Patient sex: M
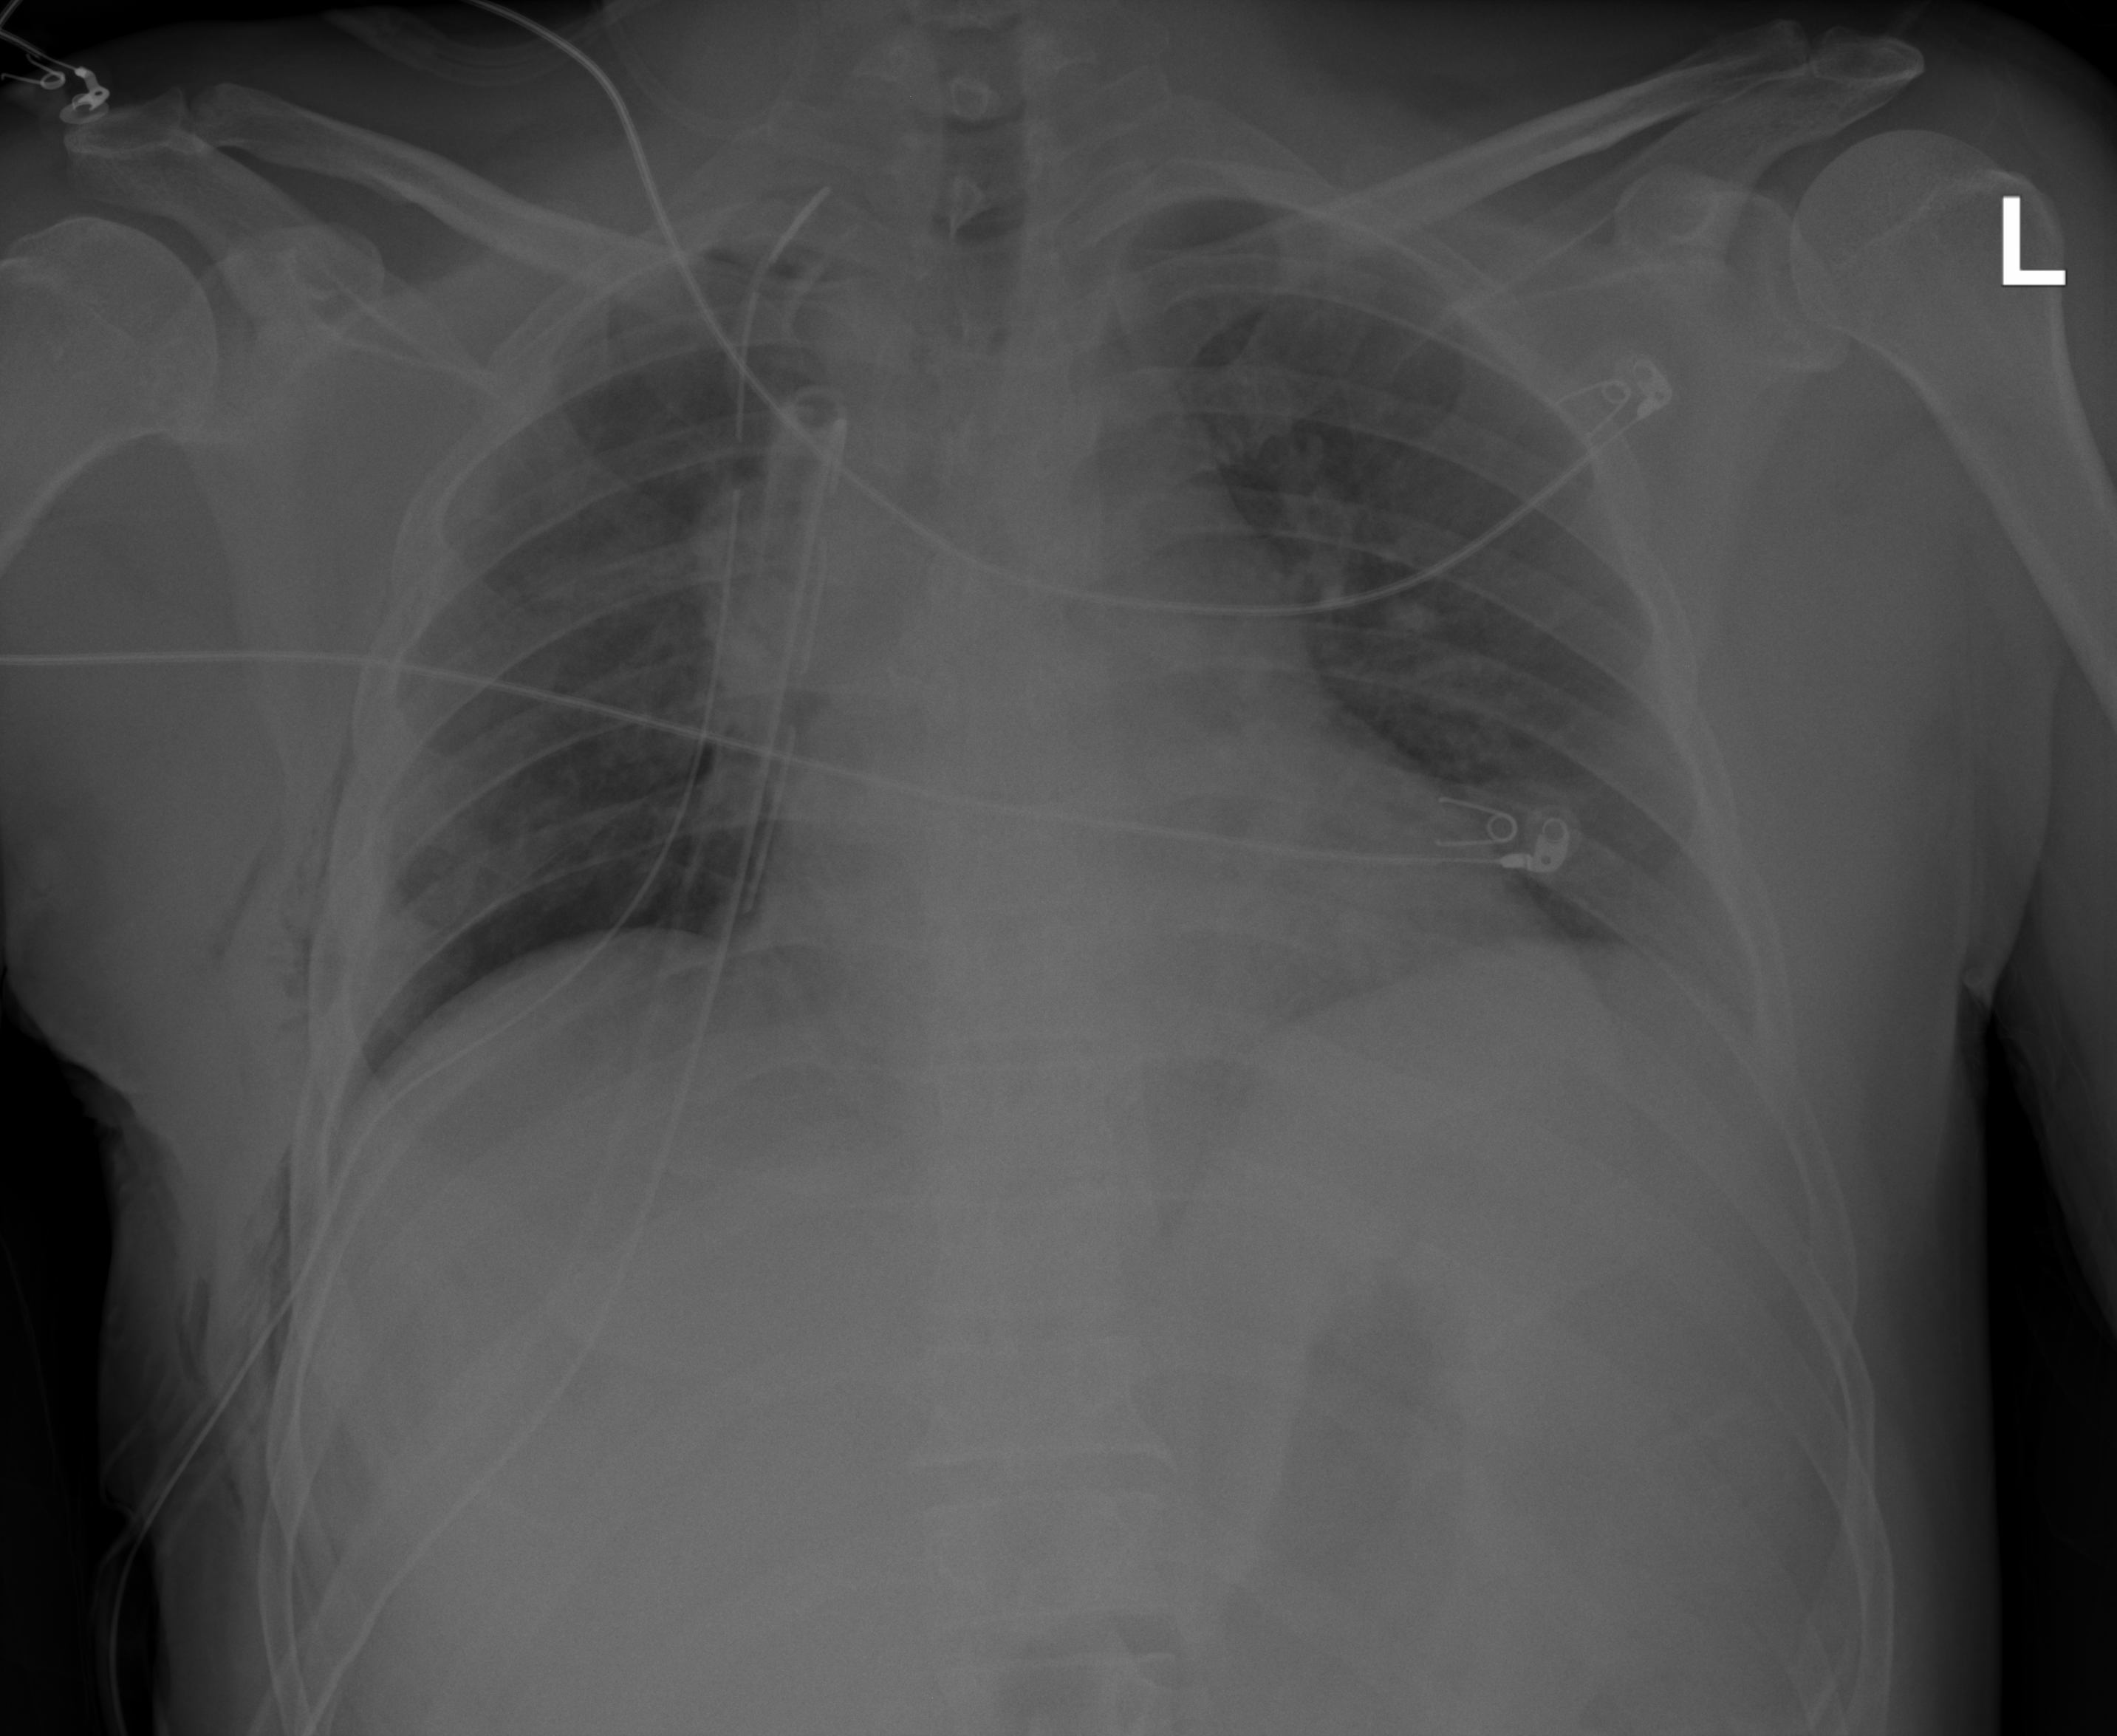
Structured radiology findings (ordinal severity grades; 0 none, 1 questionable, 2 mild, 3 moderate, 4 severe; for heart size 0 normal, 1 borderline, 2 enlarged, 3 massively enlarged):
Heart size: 1
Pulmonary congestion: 0
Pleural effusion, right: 0
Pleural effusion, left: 2
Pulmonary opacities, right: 0
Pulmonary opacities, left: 0
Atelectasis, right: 2
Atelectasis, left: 0